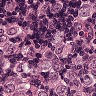
Metastatic tissue present: yes